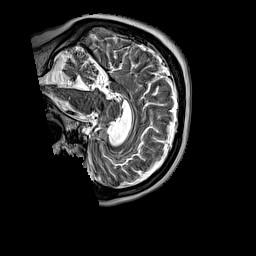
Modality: T2w
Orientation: sagittal
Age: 59
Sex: female
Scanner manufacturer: siemens
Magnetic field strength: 3 T
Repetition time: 3.2 s
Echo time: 0.212 s